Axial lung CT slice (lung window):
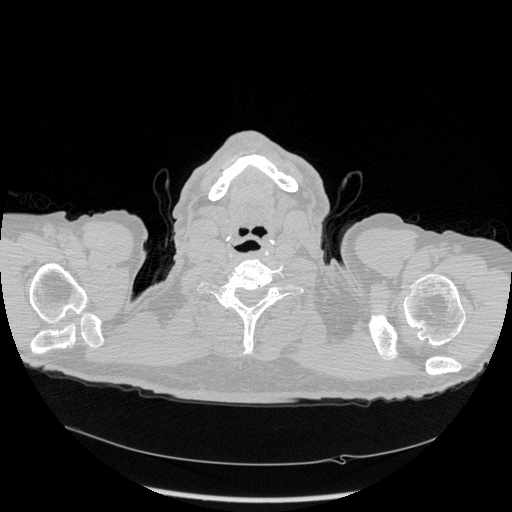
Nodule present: no